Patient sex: F
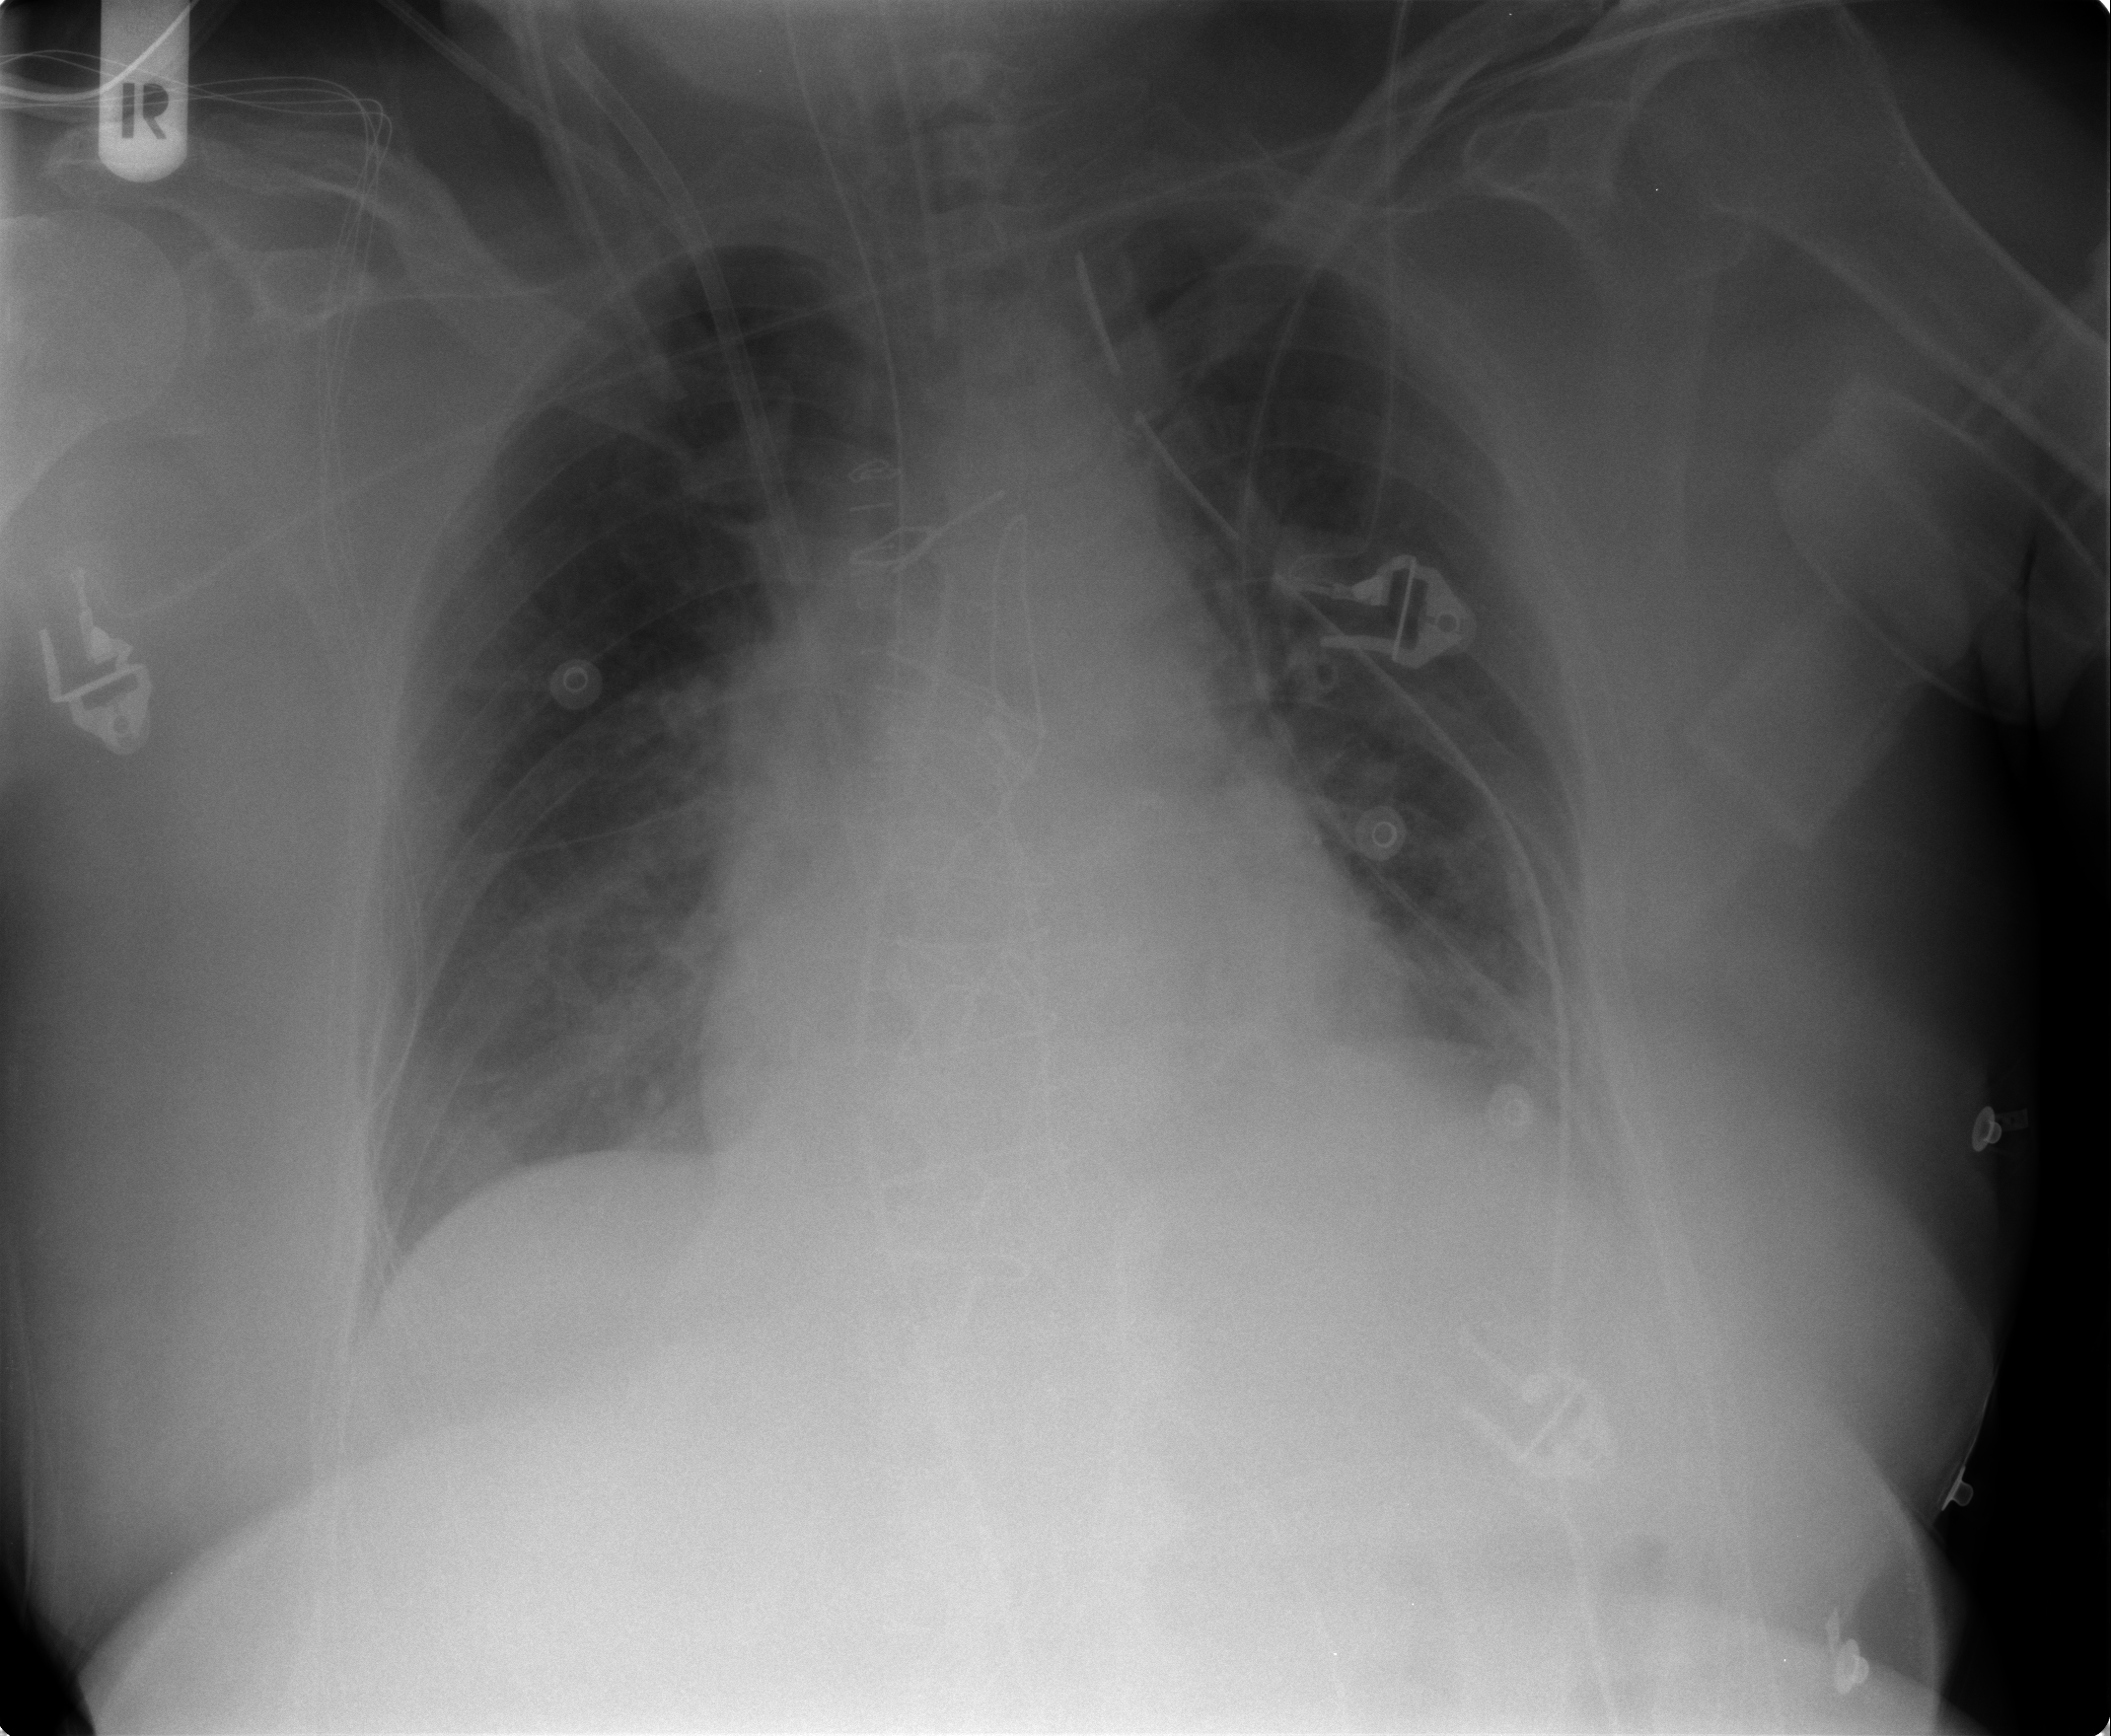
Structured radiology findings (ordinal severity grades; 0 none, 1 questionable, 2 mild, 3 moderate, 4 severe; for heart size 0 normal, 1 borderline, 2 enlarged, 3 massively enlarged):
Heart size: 1
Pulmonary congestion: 2
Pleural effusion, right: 0
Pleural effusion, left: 1
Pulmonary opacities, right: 0
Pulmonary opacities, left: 0
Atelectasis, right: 1
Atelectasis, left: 2